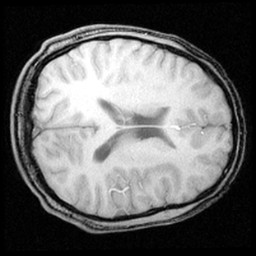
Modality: inplaneT1
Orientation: axial
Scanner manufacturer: ge
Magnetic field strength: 3 T
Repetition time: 0.3 s
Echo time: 0.003576 s